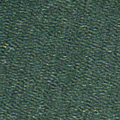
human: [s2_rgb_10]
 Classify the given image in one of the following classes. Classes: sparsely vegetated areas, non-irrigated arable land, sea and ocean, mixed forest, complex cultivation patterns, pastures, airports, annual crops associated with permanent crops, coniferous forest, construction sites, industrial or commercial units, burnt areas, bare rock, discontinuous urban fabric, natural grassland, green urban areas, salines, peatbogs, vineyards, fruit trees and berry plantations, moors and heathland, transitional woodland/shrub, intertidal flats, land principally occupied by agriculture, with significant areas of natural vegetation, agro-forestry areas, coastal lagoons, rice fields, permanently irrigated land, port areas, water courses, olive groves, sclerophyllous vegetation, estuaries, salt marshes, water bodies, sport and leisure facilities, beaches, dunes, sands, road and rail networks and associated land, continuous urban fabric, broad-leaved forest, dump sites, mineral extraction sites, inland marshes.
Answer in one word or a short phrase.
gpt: sea and ocean